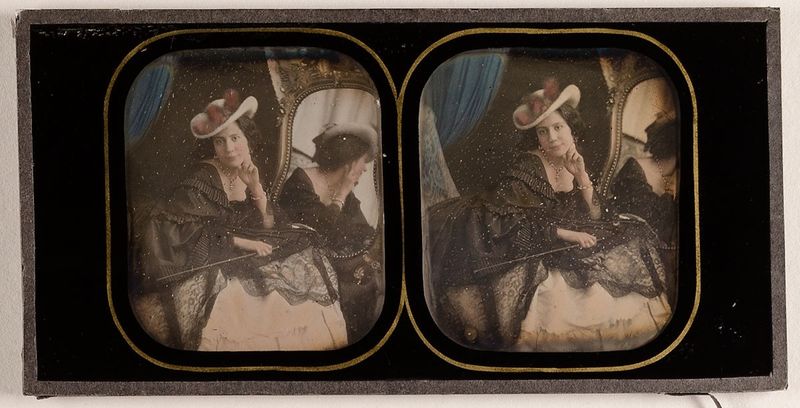
Titel: Lächelnde Frau mit Hut vor einem Spiegel
Standort: Hamburg
Institution: Museum für Kunst und Gewerbe Hamburg
Schlagwörter: frau, hut, barock, bild, gesten, portrait, spiegel, figur, kette, fotografie, photographie, armreif, medaillion, gerte, aufgeklappt, handkoloriert, daguerreotypie, stereofotografie, stereophotographie, bildwerke, angewandte und bildende kunst, hessische systematik, porträt, armhaltungen, porträtfotografie, porträtphotographie, hüftbild, handkolorierung, stereoskopische, stereoskopisches